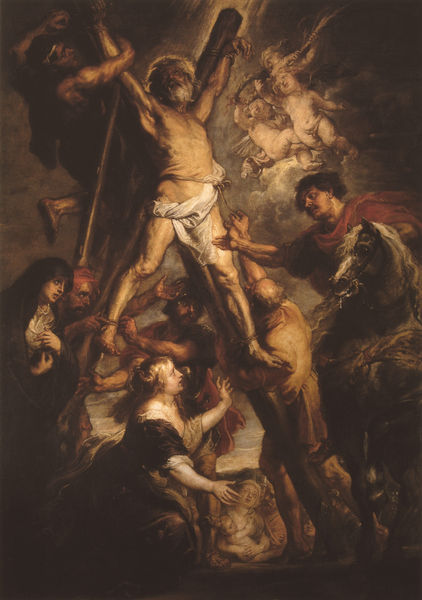
Titel: Das Martyrium des Apostels Andreas
Künstler: Pieter Paul Rubens
Standort: Madrid
Institution: Real Hospital de San Andrès de los Flamencos
Schlagwörter: dunkel, gemälde, gott, himmel, lendenschurz, mann, nackt, rubens, schatten, schurz, umhang, weiß, wolken, dreieck, frauen, gelb, komposition, menschen, ocker, abend, bewegung, braun, bunt, frau, hell, holz, licht, männer, nacht, rot, schal, tuch, malerei, bart, blond, jung, arme, barock, falten, halten, henker, hinrichtung, tod, tof, tot, trauer, bildnis, hände, gold, mantel, strick, familie, kind, mutter, perle, kinder, pferd, reiter, engel, engelchen, putte, putto, beine, fesseln, düster, zuschauer, baby, historienbild, soldaten, kopftuch, finster, balken, nagel, nägel, stangen, lendentuch, fuss, kreuz, seil, knien, soldat, dynamik, nonne, angel, beten, ritter, rom, kleinkind, römer, kontraste, schein, heiligenschein, leben, sarg, nimbus, christus, jesus, jesus christus, kreuzigung, sterben, peter paul rubens, teufel, dramatisch, knieend, vision, heiliger, heilige, märtyrer, opfer, dürer, jünger, putten, maria, magdalena, maria magdalena, putti, petrus, theatralisch, christentum, berührung, verkündigung, heiligenbild, roter mantel, gottesmutter, jesuskind, andreaskreuz, schuld, schächer, stricke, apostel, folter, gefesselt, caravaggio, andreas, märtyrertod, emgel, schergen, verurteilung, holu, heiliger andreas, weißes, aufgebrochen, lehrling, mantell, barocco, affekt, andreaskreuzigung, bewebung, gabelkreuz, gottesmuter, sankt andreas, zentripetal, hiummel, tod christi